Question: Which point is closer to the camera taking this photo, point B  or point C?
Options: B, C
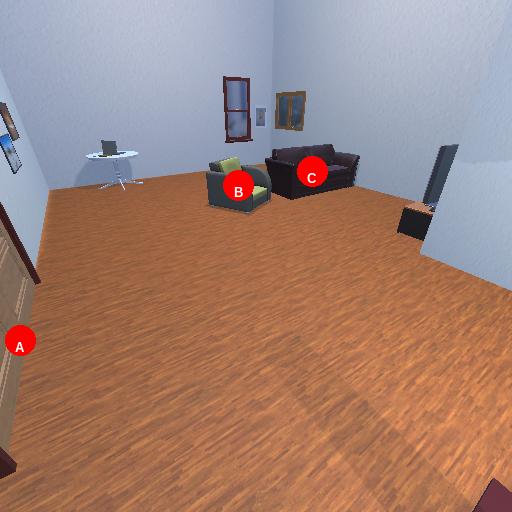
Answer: B